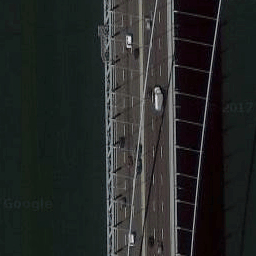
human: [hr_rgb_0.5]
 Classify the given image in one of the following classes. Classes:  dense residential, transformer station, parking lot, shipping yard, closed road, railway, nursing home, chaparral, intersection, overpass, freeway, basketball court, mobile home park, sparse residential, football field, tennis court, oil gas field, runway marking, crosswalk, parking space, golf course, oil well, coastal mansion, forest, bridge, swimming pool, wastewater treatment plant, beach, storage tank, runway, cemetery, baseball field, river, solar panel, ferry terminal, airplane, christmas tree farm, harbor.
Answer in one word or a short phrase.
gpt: bridge